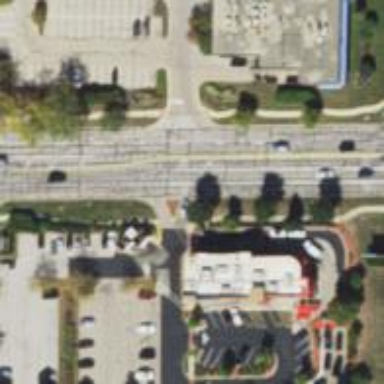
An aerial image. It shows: Unmarked crossing at the stop on the road.